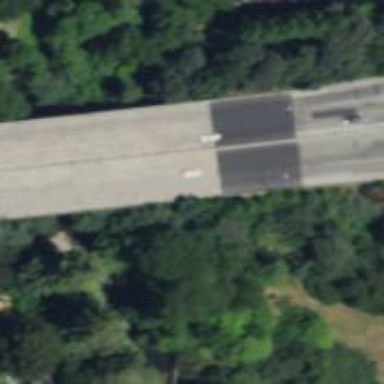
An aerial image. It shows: Motorway.